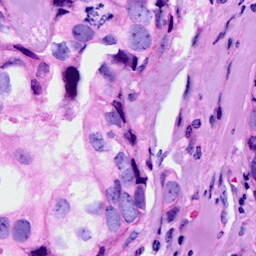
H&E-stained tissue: Breast